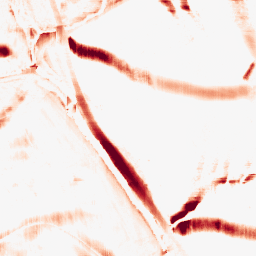
Category: morphological
Decomposition family: rolling_ball
Decomposition parameters: radius: 10
Upsampling method: sinc_hamming
Upsampling parameters: scale: 2
kernel_size: 16
Upsampling scale: 2